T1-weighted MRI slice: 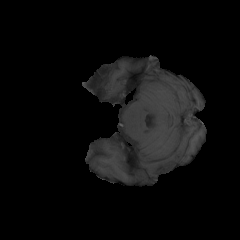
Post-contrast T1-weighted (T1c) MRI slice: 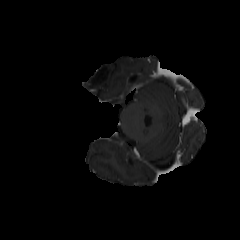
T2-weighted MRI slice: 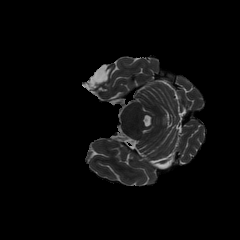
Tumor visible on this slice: no